Field crop: tomato
Growth stage: 2
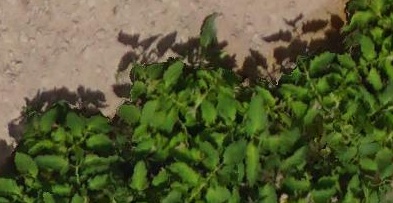
Species: tomato